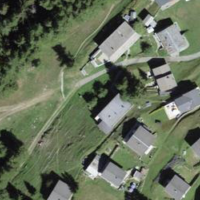
EUNIS habitat code: 55
Species observed at this site:
Phoenicurus ochruros
Mythimna conigera